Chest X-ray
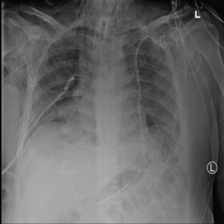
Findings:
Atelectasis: negative
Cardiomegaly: negative
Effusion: negative
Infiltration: negative
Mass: negative
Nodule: negative
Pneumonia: negative
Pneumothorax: negative
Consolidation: negative
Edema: negative
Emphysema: negative
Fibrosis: negative
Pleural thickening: negative
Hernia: negative